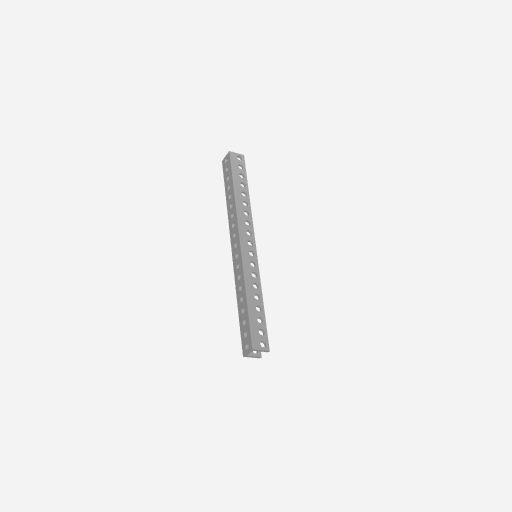
Part: UBeam19H